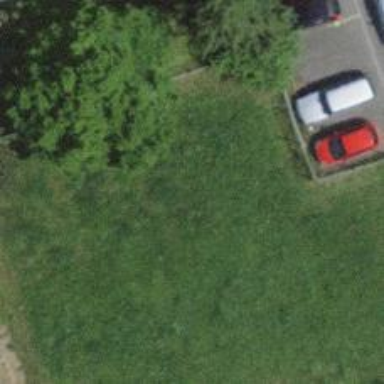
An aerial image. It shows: Car sharing facility.